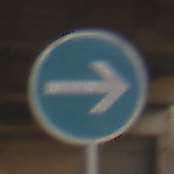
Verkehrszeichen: VorgeschriebeneFahrtrichtungHierRechts
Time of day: SunriseSunset
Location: Roofed (Suburban)
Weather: Clear
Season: NotSpecified
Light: Natural